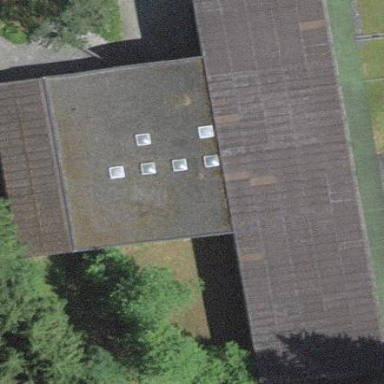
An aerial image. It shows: Building used for shooting sports.